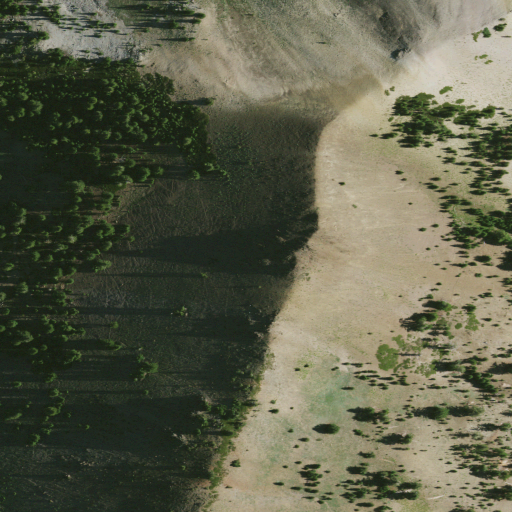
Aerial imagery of mountain in California named Mount Conard containing shrub, evergreen forest, and grassland